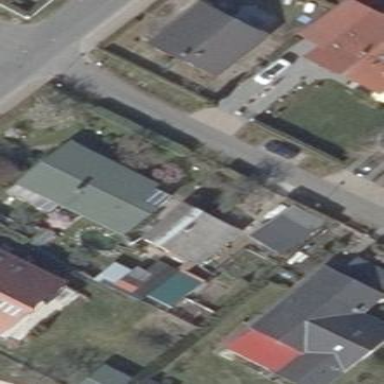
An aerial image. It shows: Detached building with flat roof.